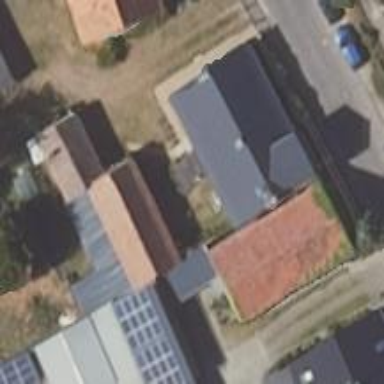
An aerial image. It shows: Shed.